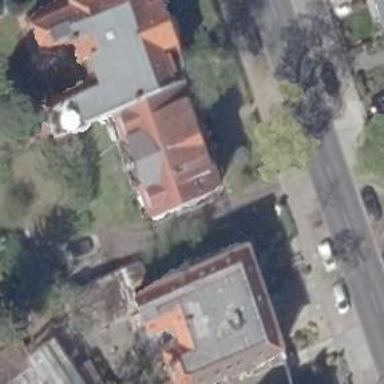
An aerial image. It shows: Building.